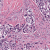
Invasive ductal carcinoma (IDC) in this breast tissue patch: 1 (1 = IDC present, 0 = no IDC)